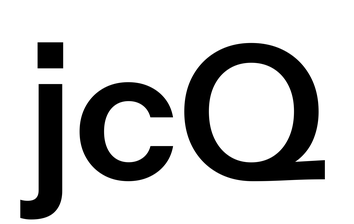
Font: InstrumentSans_SemiBold